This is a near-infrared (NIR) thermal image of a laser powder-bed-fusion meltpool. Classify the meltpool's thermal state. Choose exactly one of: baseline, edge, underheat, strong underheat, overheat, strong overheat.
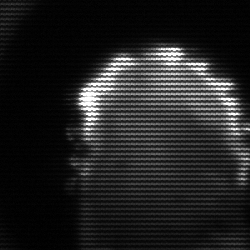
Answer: baseline